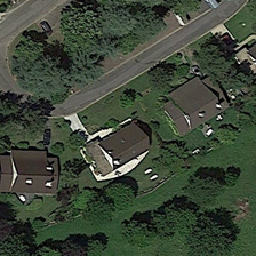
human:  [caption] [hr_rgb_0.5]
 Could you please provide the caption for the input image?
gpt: There is a U-shaped Road next to the house.

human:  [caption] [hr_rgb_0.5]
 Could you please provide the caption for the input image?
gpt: four smart houses stand by the roadside in this beautiful .

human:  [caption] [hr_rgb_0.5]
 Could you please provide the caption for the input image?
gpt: a u shaped road is next to the residential area .

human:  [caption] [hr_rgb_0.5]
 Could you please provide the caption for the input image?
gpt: The u-road is next to the house.

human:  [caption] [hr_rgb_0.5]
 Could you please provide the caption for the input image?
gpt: One street is near the residence.